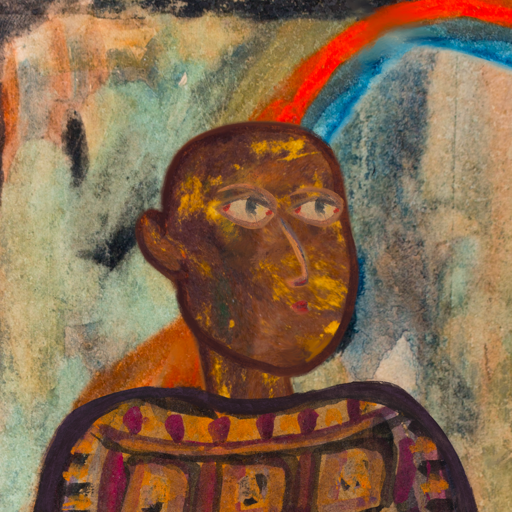
Background: Childish, Head And Neck Side: Comrade, Face Side: GypsyMother, Bust: Doll, Hair Side: Blank, Head Accessory: Blank, Second Necklace: Blank, Necklace: Blank, Baby: Blank